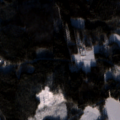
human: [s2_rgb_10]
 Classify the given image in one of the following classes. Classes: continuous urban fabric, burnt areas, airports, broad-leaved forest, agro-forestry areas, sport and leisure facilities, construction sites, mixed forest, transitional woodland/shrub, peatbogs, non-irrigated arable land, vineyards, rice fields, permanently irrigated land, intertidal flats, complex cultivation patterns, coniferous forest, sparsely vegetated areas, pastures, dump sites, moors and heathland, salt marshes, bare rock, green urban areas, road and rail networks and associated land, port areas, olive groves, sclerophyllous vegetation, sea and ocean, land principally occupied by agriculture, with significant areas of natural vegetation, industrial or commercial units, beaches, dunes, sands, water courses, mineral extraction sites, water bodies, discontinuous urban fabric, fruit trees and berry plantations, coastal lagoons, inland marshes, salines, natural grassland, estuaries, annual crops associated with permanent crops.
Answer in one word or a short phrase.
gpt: land principally occupied by agriculture, with significant areas of natural vegetation, coniferous forest, mixed forest, transitional woodland/shrub, water bodies